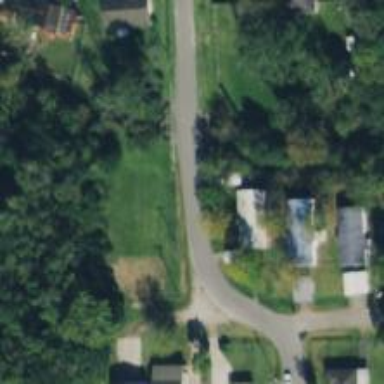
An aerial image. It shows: Residential road with bridge.